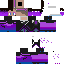
A male human skin with dark skin, wearing brown long hair dressed in a purple hoodie and blue pants, featuring a closed mouth.